Question: I want to force the user to only use the drop down and calendar to
select a date in the DatetimePicker control.
I do NOT want them to select the control, then use the up and down
arrow keys to change the date.
How can I prevent them using the arrow keys?
Any help much appreciated.
'''
<script type="text/javascript">
$(function () {
$(".datepicker").datepicker({
changeMonth: true,
changeYear: true
});
});
$(function () {
$(".datepickerApplyyear").datepicker({
changeMonth: true,
changeYear: true,
yearRange: '0+100'
});
});
</script>
'''
FYR:

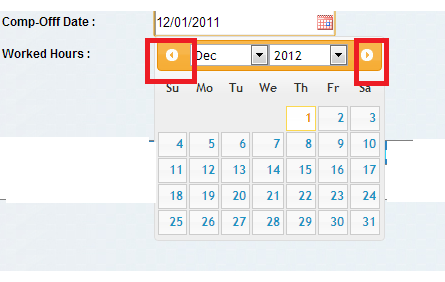
Answer: Try this:
'''
$("#datepic").datepicker({
changeMonth: true,
changeYear: true,
dateFormat: 'dd/mm/yy',
duration: 'fast',
stepMonths: 0
});
'''
This will disable the user to select using next and previous buttons.